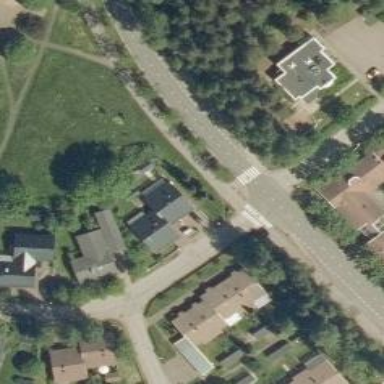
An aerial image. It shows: Uncontrolled road crossing.